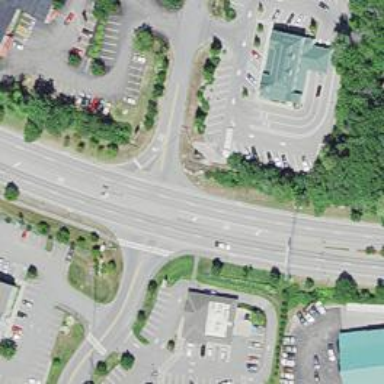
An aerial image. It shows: Trunk highway.